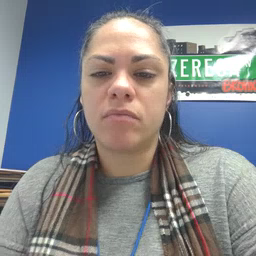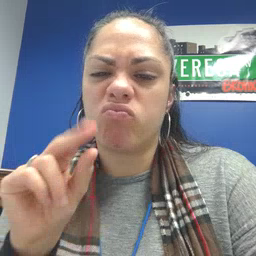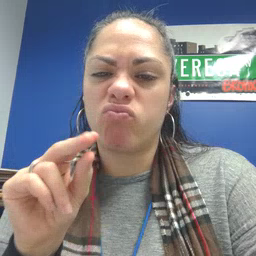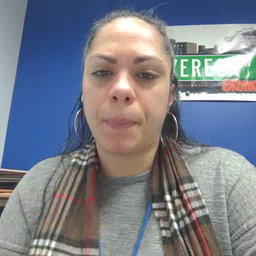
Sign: no